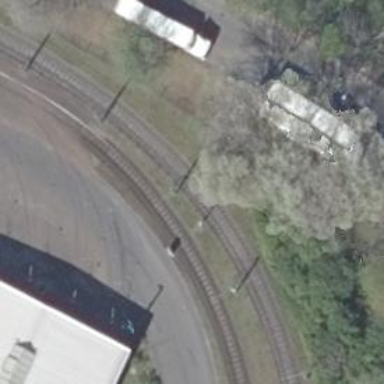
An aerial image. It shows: Tram railway service yard with electrified contact line.